Aerial crown-view tile of a tropical tree (Barro Colorado Island, Panama), acquired 20250818:
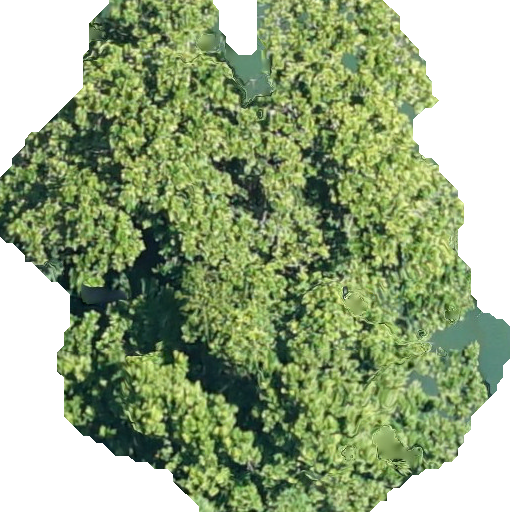
Species: Anacardium excelsum
GBIF accepted scientific name: Anacardium excelsum
Crown area: 282.727 m²